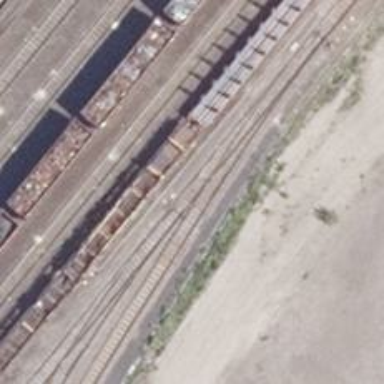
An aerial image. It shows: Railway switch.